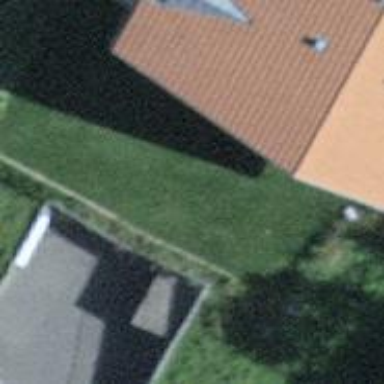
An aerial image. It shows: Group of garages.